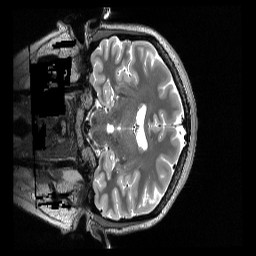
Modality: T2w
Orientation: coronal
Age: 29
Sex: female
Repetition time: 3.2 s
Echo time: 0.563 s